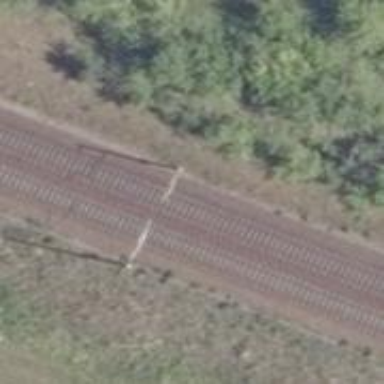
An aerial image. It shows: Milestone along the railway track with catenary mast.